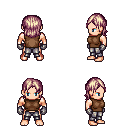
a pixel art fantasy rpg character, male body template, human, light skin, brown sleeveless shirt, metal pants, white blonde long bangs hairstyle, metal gloves, four views (front, back, left, right), 2x2 character sprite sheet, small pixel art, hard edges, no anti-aliasing